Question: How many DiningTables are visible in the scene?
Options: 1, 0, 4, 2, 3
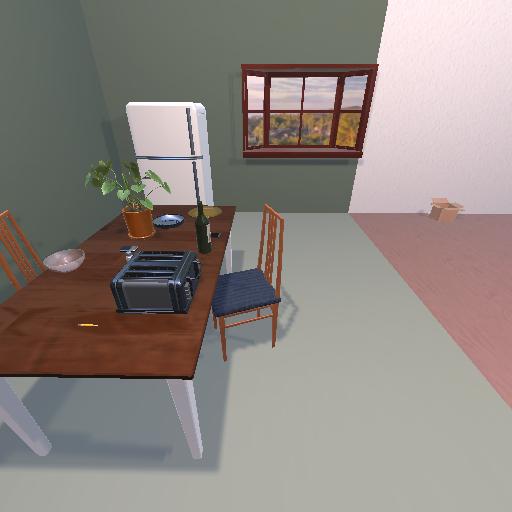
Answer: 1